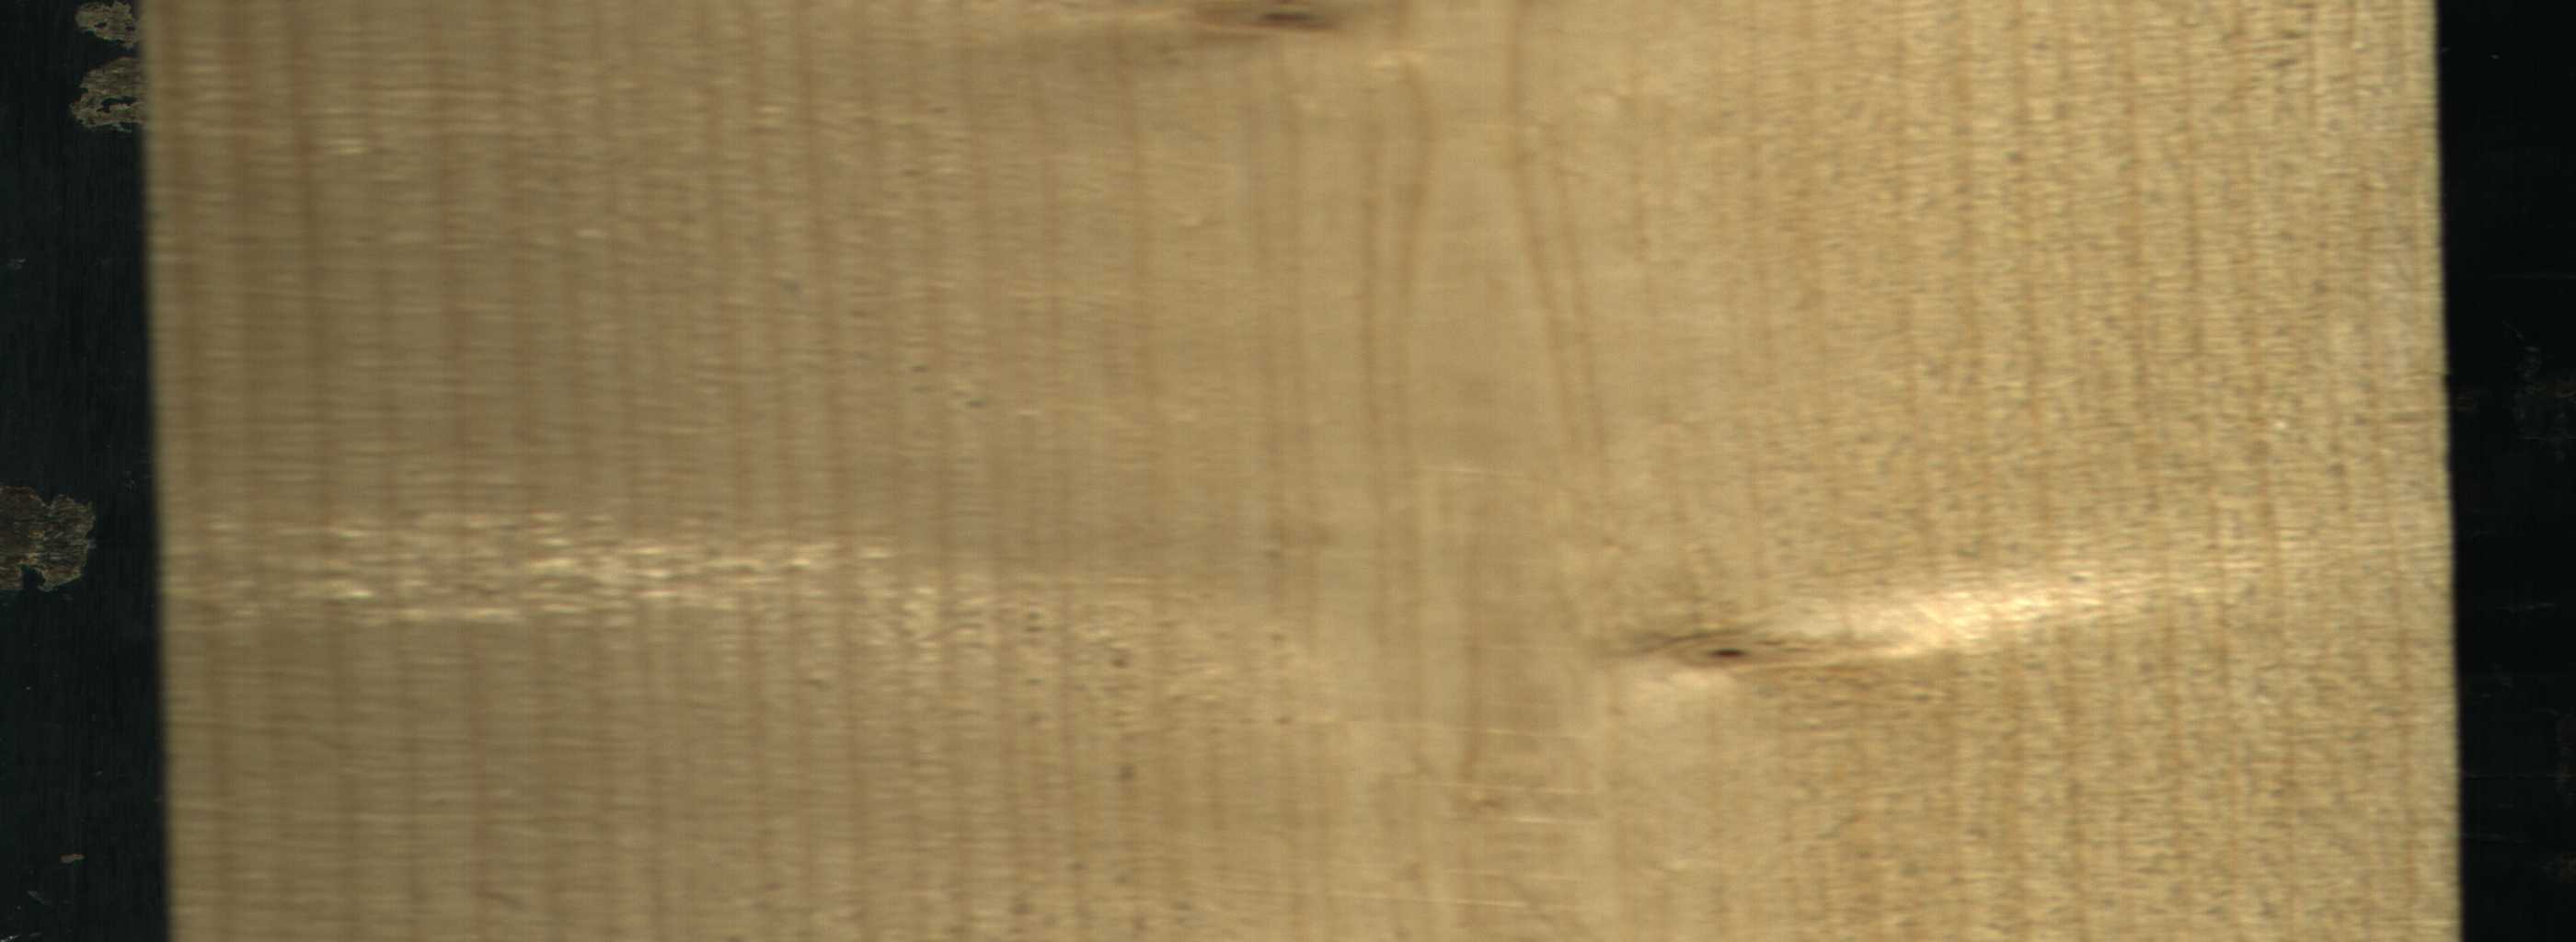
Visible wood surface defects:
Live_Knot
Live_Knot